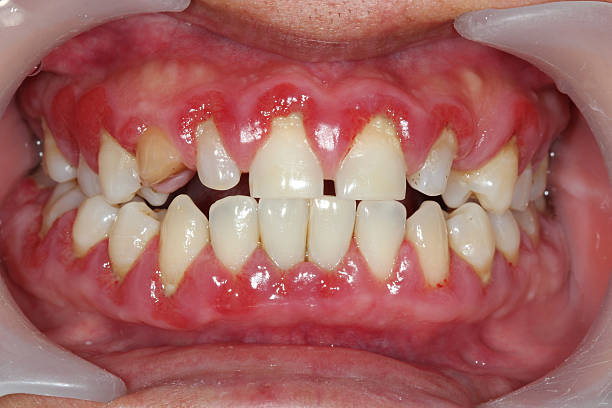
Condition: Gingivitis